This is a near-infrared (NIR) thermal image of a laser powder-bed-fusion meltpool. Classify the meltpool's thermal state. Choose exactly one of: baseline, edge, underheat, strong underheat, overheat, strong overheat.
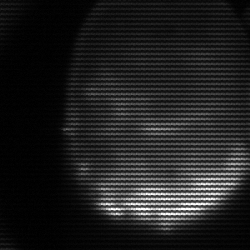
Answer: edge